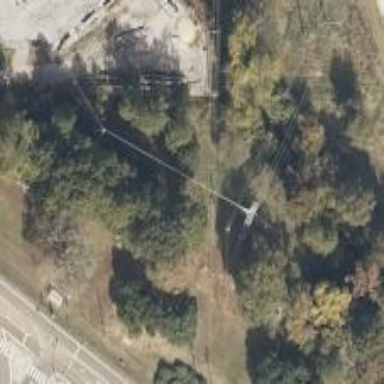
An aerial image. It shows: Power pole.